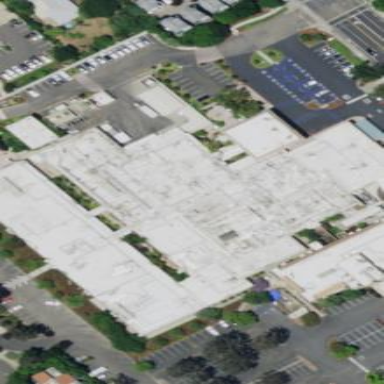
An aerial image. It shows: Hospital building.